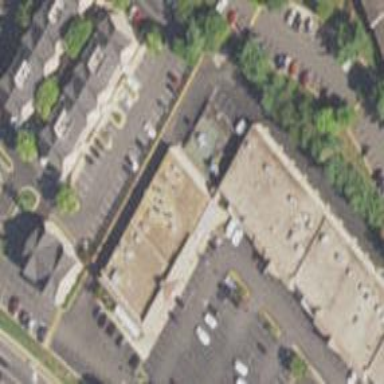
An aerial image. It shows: Convenience shop.